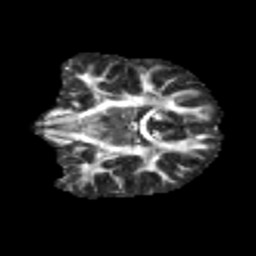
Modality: FA
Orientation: coronal
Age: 12
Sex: male
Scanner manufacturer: siemens
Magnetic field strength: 3 T
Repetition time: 3.8 s
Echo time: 0.07 s